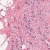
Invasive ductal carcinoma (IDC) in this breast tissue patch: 1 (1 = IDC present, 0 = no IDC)